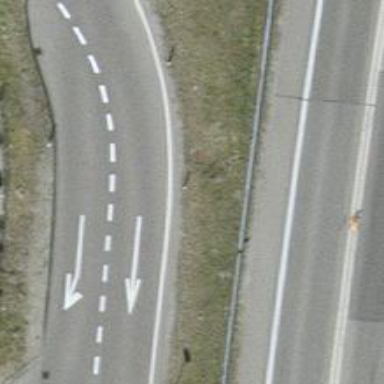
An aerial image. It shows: Asphalt trunk link motorway.